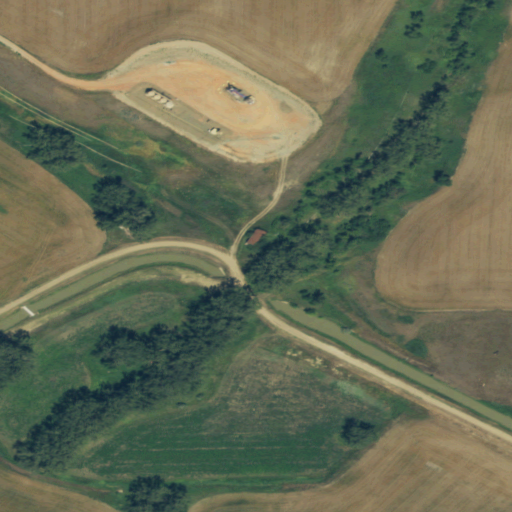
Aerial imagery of valley in North Dakota named Figley Coulee containing cultivated crops, grassland, woody wetlands, open development, low intensity development, herbaceous wetlands, medium intensity development, and high intensity development